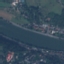
Land use / land cover class: River